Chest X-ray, AP view. Patient: 62 years old, sex M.
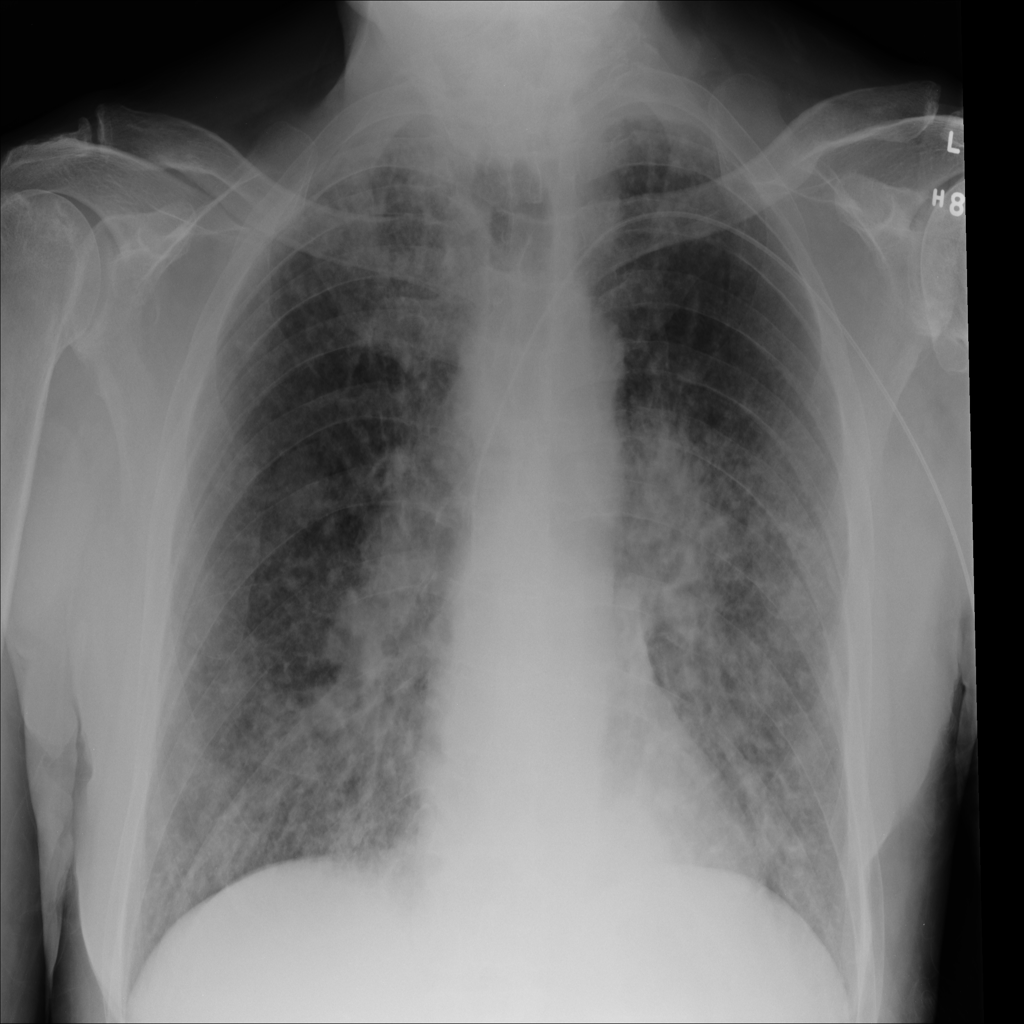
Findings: Nodule